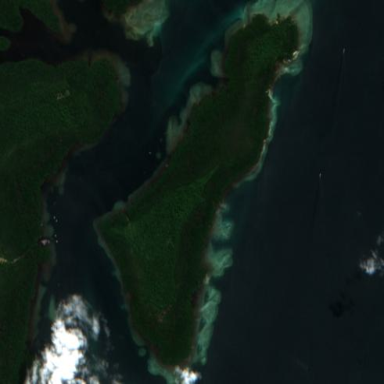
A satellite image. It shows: Island with natural coastline.